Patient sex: M
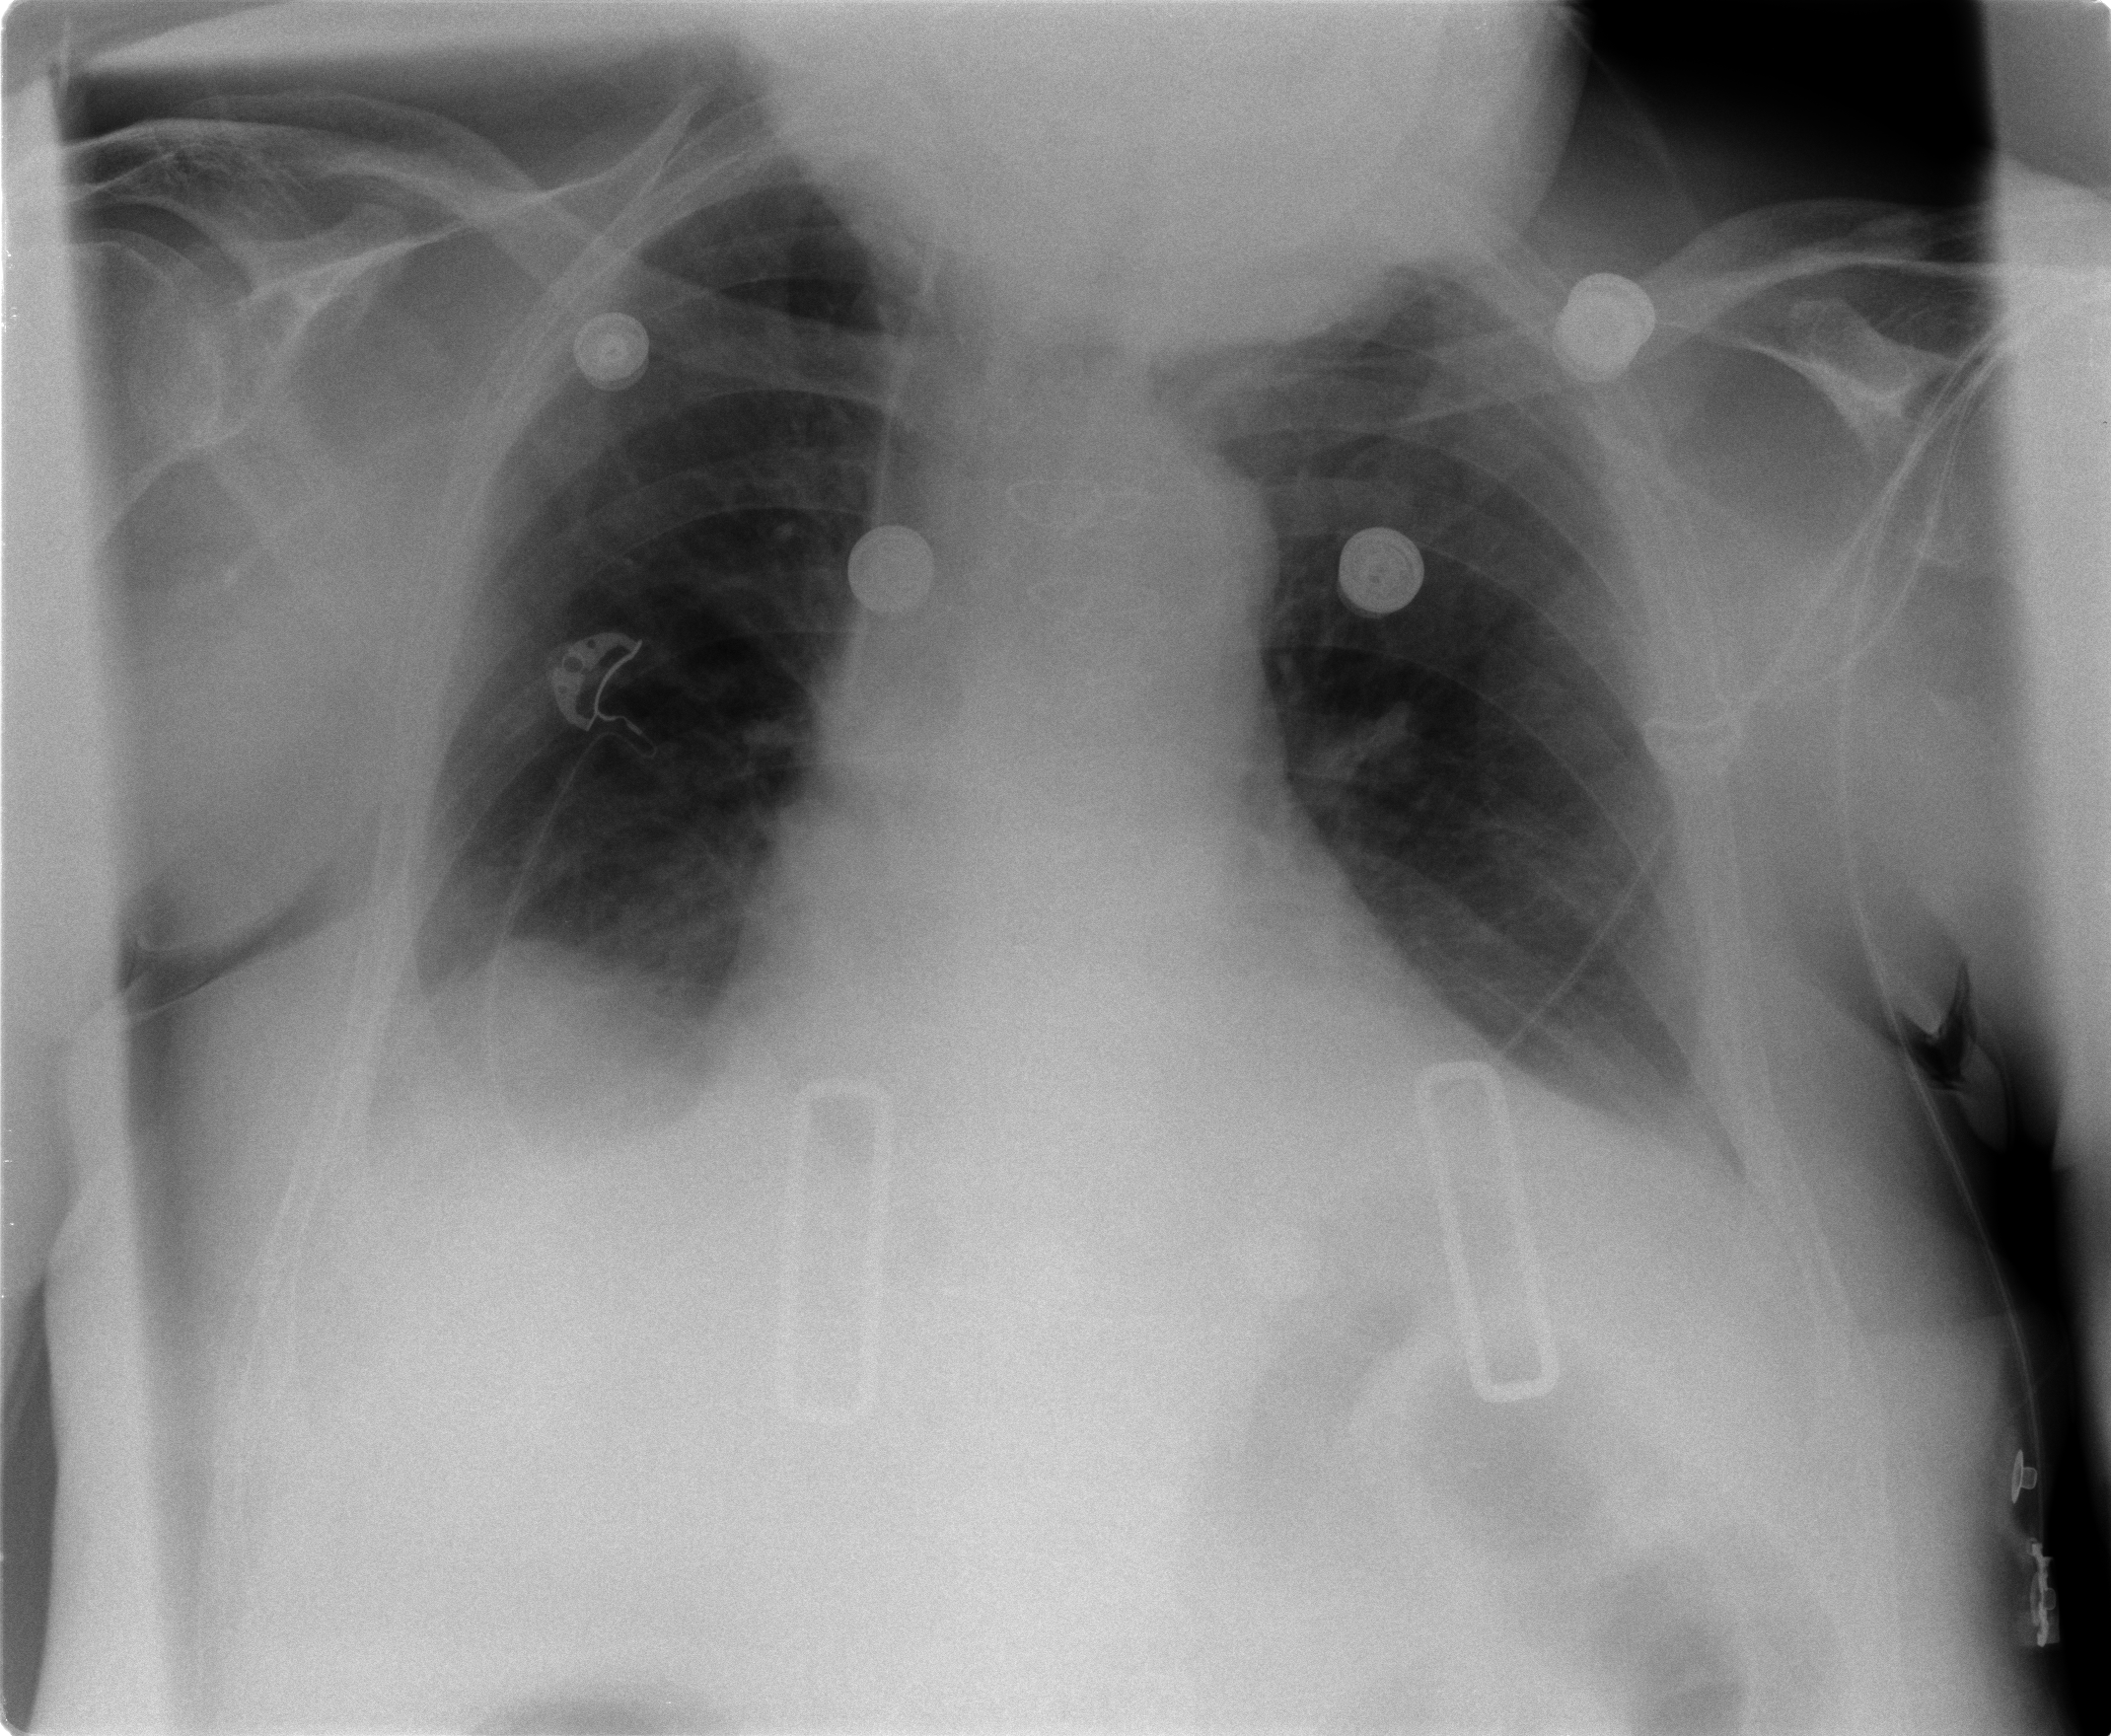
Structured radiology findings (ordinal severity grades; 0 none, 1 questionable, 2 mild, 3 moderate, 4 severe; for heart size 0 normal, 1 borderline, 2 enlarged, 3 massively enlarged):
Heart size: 2
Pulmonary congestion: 0
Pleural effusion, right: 2
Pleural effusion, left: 1
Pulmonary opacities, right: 0
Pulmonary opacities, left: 0
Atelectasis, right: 2
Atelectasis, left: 2